Question: I am trying to make a bottom sheet with a rounded background but there is always a white background behind it
android v21
'''
<androidx.constraintlayout.widget.ConstraintLayout xmlns:android="http://schemas.android.com/apk/res/android"
xmlns:tools="http://schemas.android.com/tools"
android:layout_width="match_parent"
android:layout_height="match_parent"
xmlns:app="http://schemas.android.com/apk/res-auto"
tools:context="create_notes.BottomSheet"
android:clipToOutline="true"
android:padding="@dimen/dp16"
android:backgroundTint="@color/foreground"
android:background="@drawable/bottom_sheet_layout">
//....
</androidx.constraintlayout.widget.ConstraintLayout>
'''
'''
<shape xmlns:android="http://schemas.android.com/apk/res/android" android:shape="rectangle">
<solid android:color="@color/foreground"/>
<corners android:topRightRadius="@dimen/dp24" android:topLeftRadius="@dimen/dp24"/>
</shape>
'''

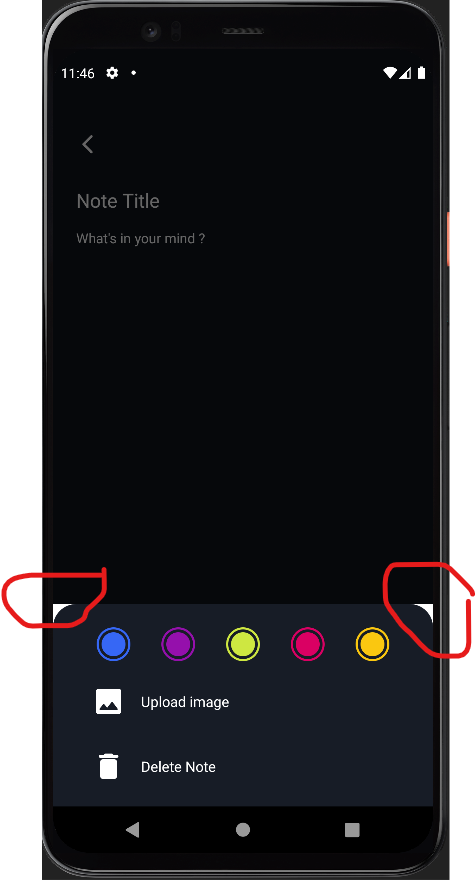
Answer: Add your style.xml
'''
<style name="AppBottomSheetDialogTheme"
parent="Theme.Design.Light.BottomSheetDialog">
<item name="bottomSheetStyle">@style/AppModalStyle</item>
</style>
<style name="AppModalStyle" parent="Widget.Design.BottomSheet.Modal">
<item name="android:background">@drawable/rounded_dialog_bg</item>
</style>
'''
java class add style
'''
BottomSheetDialog bottomSheetDialog = new BottomSheetDialog(InstaActivity.this, R.style.AppBottomSheetDialogTheme);
'''